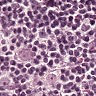
Metastatic tissue present: yes